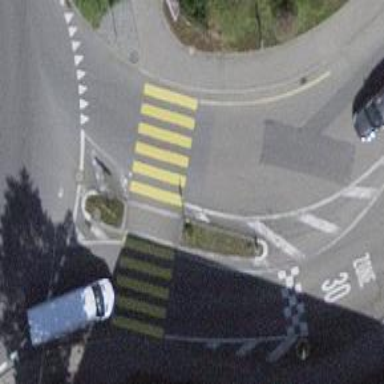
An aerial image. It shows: Uncontrolled zebra crossing with marked island on the road.